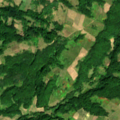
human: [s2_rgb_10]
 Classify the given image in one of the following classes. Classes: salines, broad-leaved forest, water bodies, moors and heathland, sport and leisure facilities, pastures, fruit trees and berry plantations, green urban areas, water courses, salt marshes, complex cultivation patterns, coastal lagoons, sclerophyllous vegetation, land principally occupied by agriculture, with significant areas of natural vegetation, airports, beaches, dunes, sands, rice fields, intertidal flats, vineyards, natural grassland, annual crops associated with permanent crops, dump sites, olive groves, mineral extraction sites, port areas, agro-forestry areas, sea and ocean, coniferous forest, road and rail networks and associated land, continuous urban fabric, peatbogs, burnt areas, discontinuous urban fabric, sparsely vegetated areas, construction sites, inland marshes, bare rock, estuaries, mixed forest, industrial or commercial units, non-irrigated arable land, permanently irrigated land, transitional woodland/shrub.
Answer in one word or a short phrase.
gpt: complex cultivation patterns, land principally occupied by agriculture, with significant areas of natural vegetation, broad-leaved forest